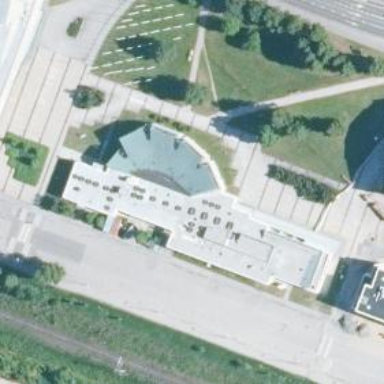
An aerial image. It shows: Library building.